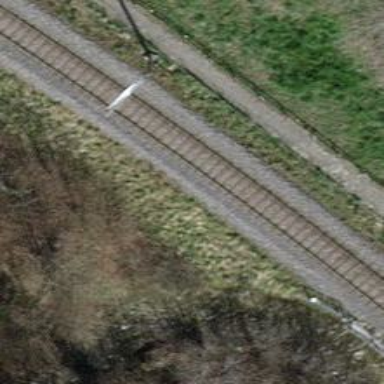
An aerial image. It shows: Single-track railway with electrified contact lines.